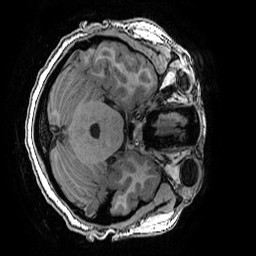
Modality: T1w
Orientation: axial
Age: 19
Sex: female
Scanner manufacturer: ge
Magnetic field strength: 3 T
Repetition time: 0.007 s
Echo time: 0.00342 s